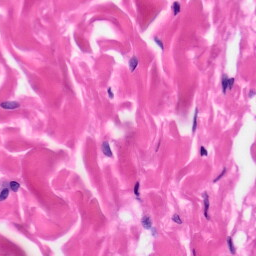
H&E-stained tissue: Skin